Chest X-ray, PA view. Patient: 44 years old, sex F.
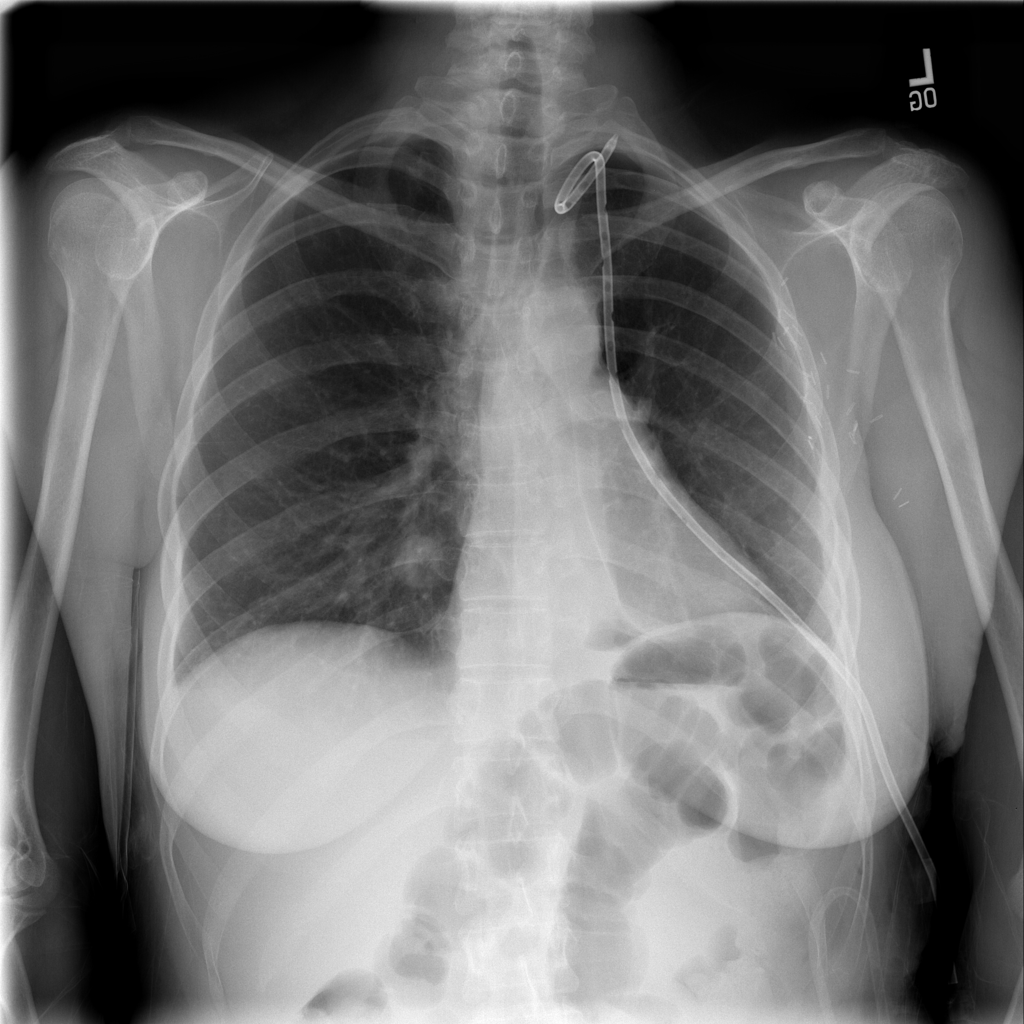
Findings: Nodule, Pneumothorax